Interaction volume radius: 5 \u00c5
Interaction volume height: 35 \u00c5
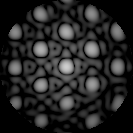
Disorder parameter: 0.1094